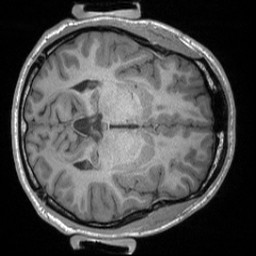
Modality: T1w
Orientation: axial